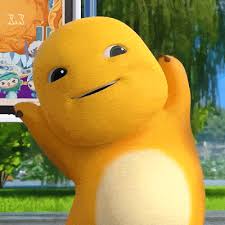
Label: nailong